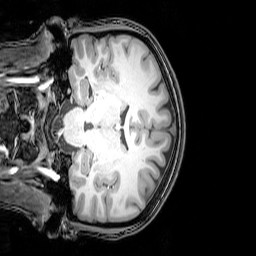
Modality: T1w
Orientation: coronal
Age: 24
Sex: female
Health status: healthy
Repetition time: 0.081 s
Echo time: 0.037 s